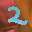
Label: 2